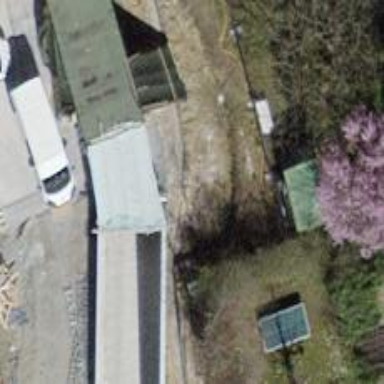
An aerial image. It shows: Parking entrance.